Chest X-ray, AP view. Patient: 38 years old, sex M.
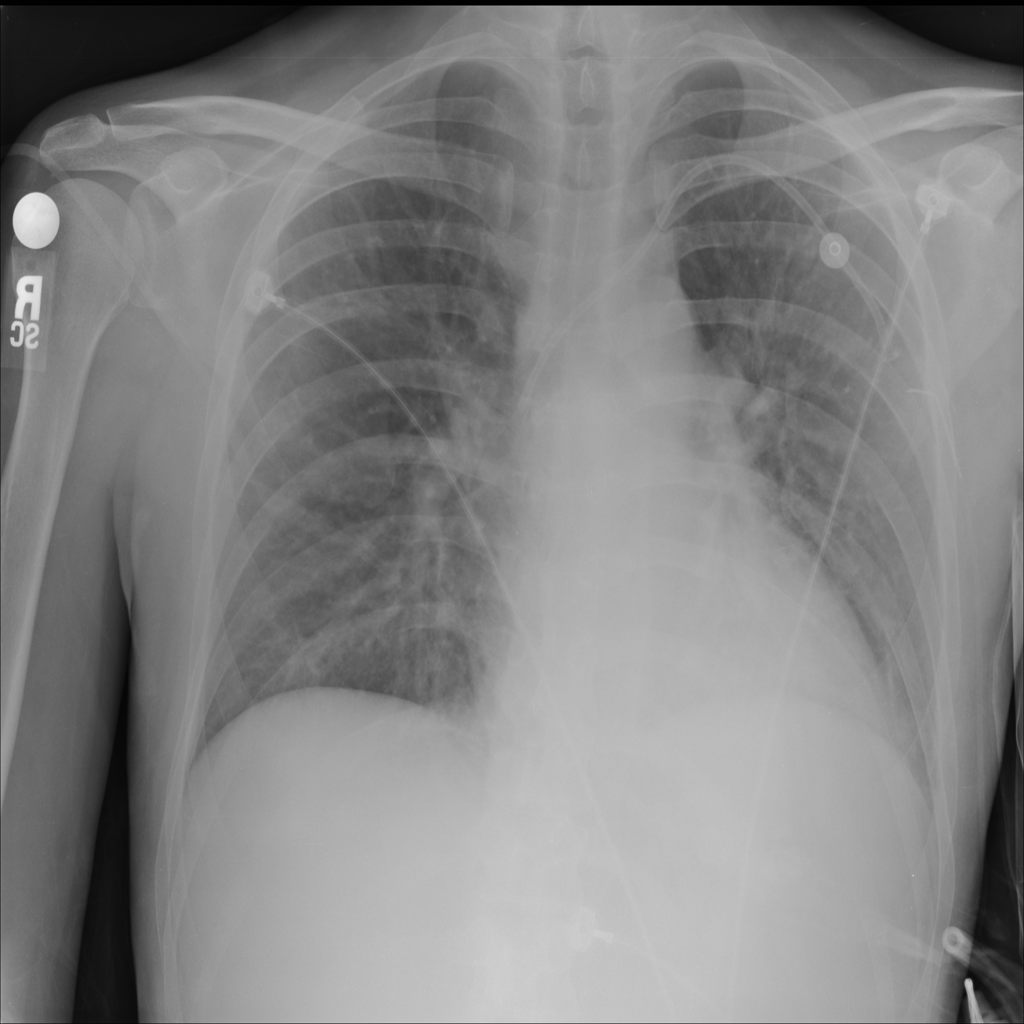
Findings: No Finding